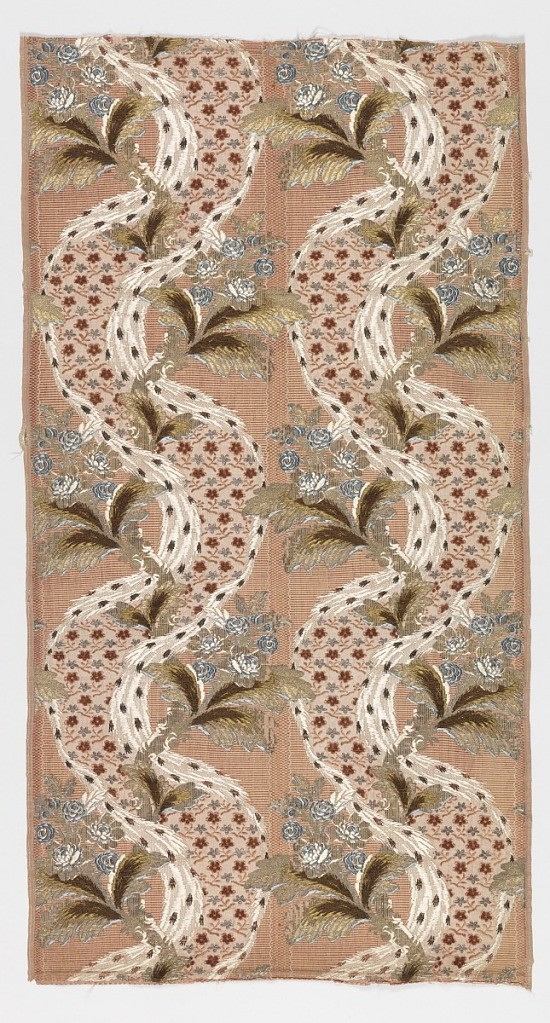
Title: Textile
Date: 1760–1769
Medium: silk and metal-wrapped silk-core threads Technique: plain weave with supplementary warp patterning and discontinuous supplementary weft (brocaded) Label: silk plain weave with supplementary warp patterning and silk and metal thread discontinuous supplementary weft (brocade)
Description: Pink ribbed silk with two bold serpentine bands filling the horizontal repeat. The bands have a small-scale floral fill and are edged with an ermine pattern. The bands are intertwined with a flowering branch with small blue and silver rosebuds. Brocaded in black, blue, green, pale pink, and white silks, rose and olive-green chenille yarns, and gold and silver metal threads.